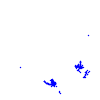
Particle: pion